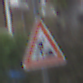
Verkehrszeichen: Arbeitsstelle
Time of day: MorningAfternoon
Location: Outdoor (Urban)
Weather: Overcast
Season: NotSpecified
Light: Natural